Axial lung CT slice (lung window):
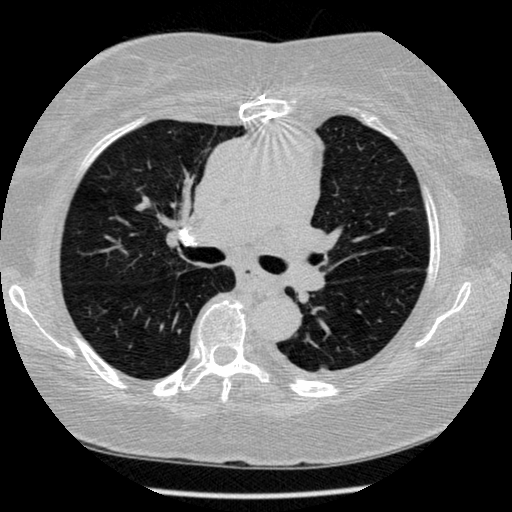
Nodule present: no